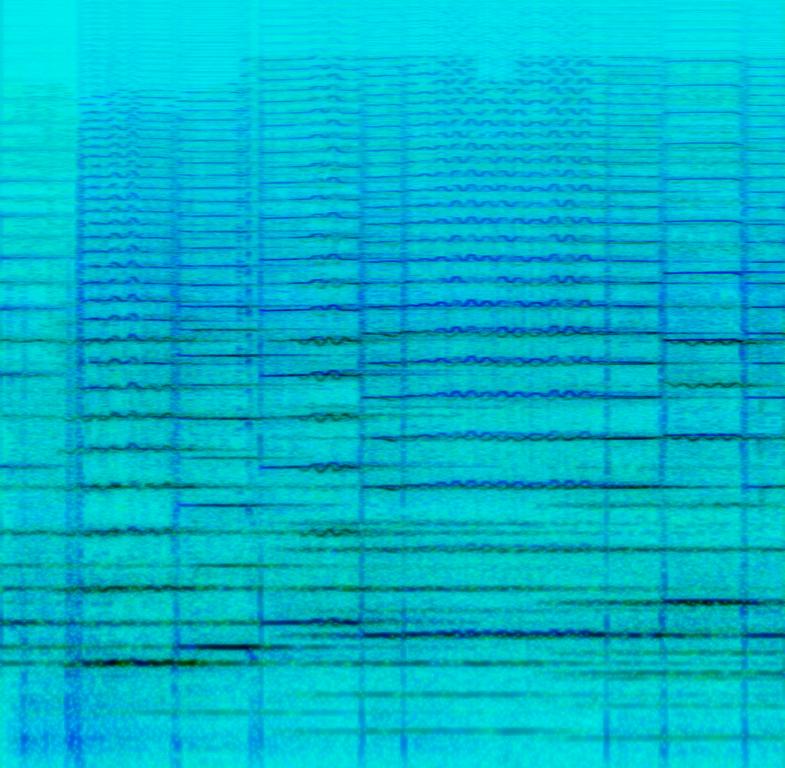
This song features a distortion guitar playing a guitar solo. The solo is played at a high pitch. It is a slow tempo solo. The guitarist plays a lot of vibrato when the notes are allowed to ring for a while. The pattern follows three ascending notes followed by three strikes on a lower note. This is followed by one higher note, the lower note and a hammer on to a higher note. A synth plays backing chords. There are no other instruments in this song. The mood of this song is romantic.